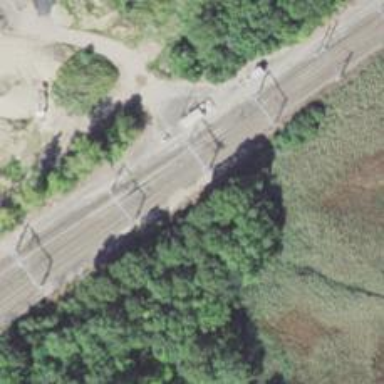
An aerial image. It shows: Railway with continuous electrified contact line.